Field crop: maize
Growth stage: 2
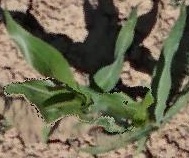
Species: maize